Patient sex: M
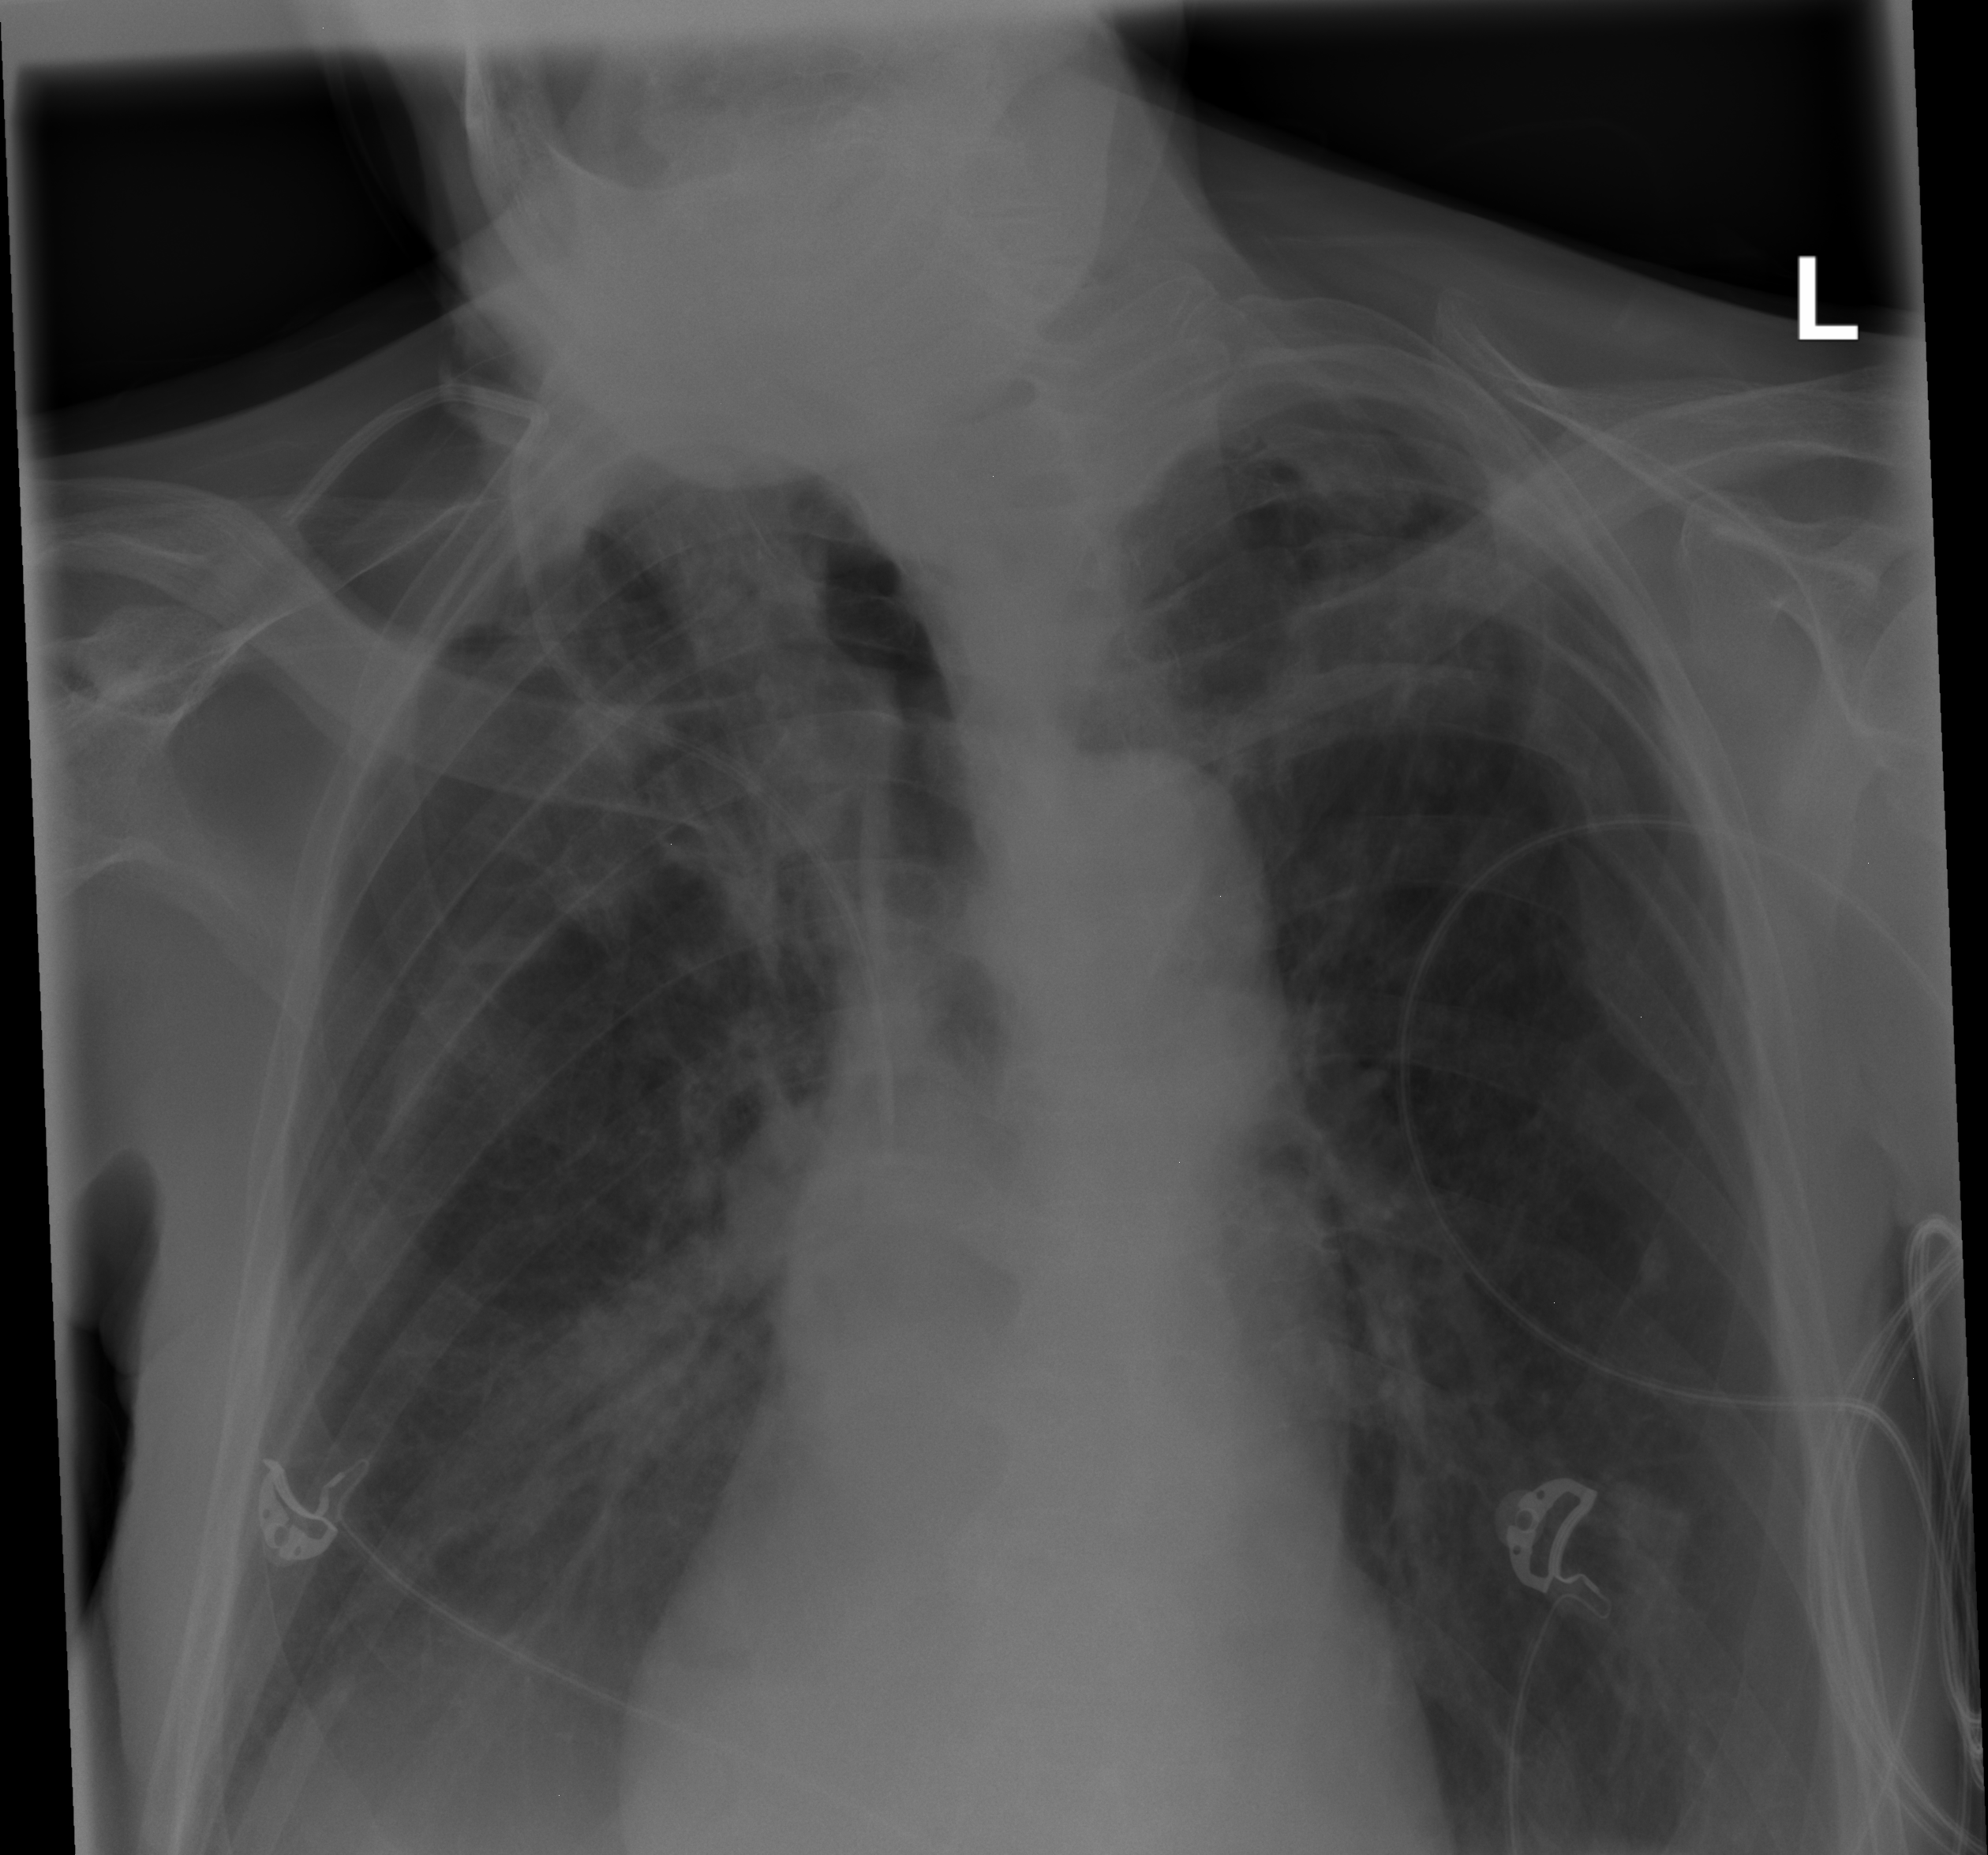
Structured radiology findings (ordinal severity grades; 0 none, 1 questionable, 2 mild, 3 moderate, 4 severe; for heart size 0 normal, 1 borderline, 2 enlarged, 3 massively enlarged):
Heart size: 0
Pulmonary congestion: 0
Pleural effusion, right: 2
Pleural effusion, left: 0
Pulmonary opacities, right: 0
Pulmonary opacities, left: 0
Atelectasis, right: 2
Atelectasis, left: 1